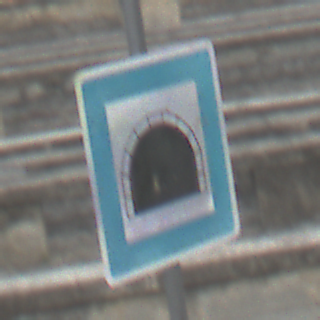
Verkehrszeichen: Tunnel
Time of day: MorningAfternoon
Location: Outdoor (Suburban)
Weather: PartlyCloudy
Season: NotSpecified
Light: Natural